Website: crate-barrel
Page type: billing-address
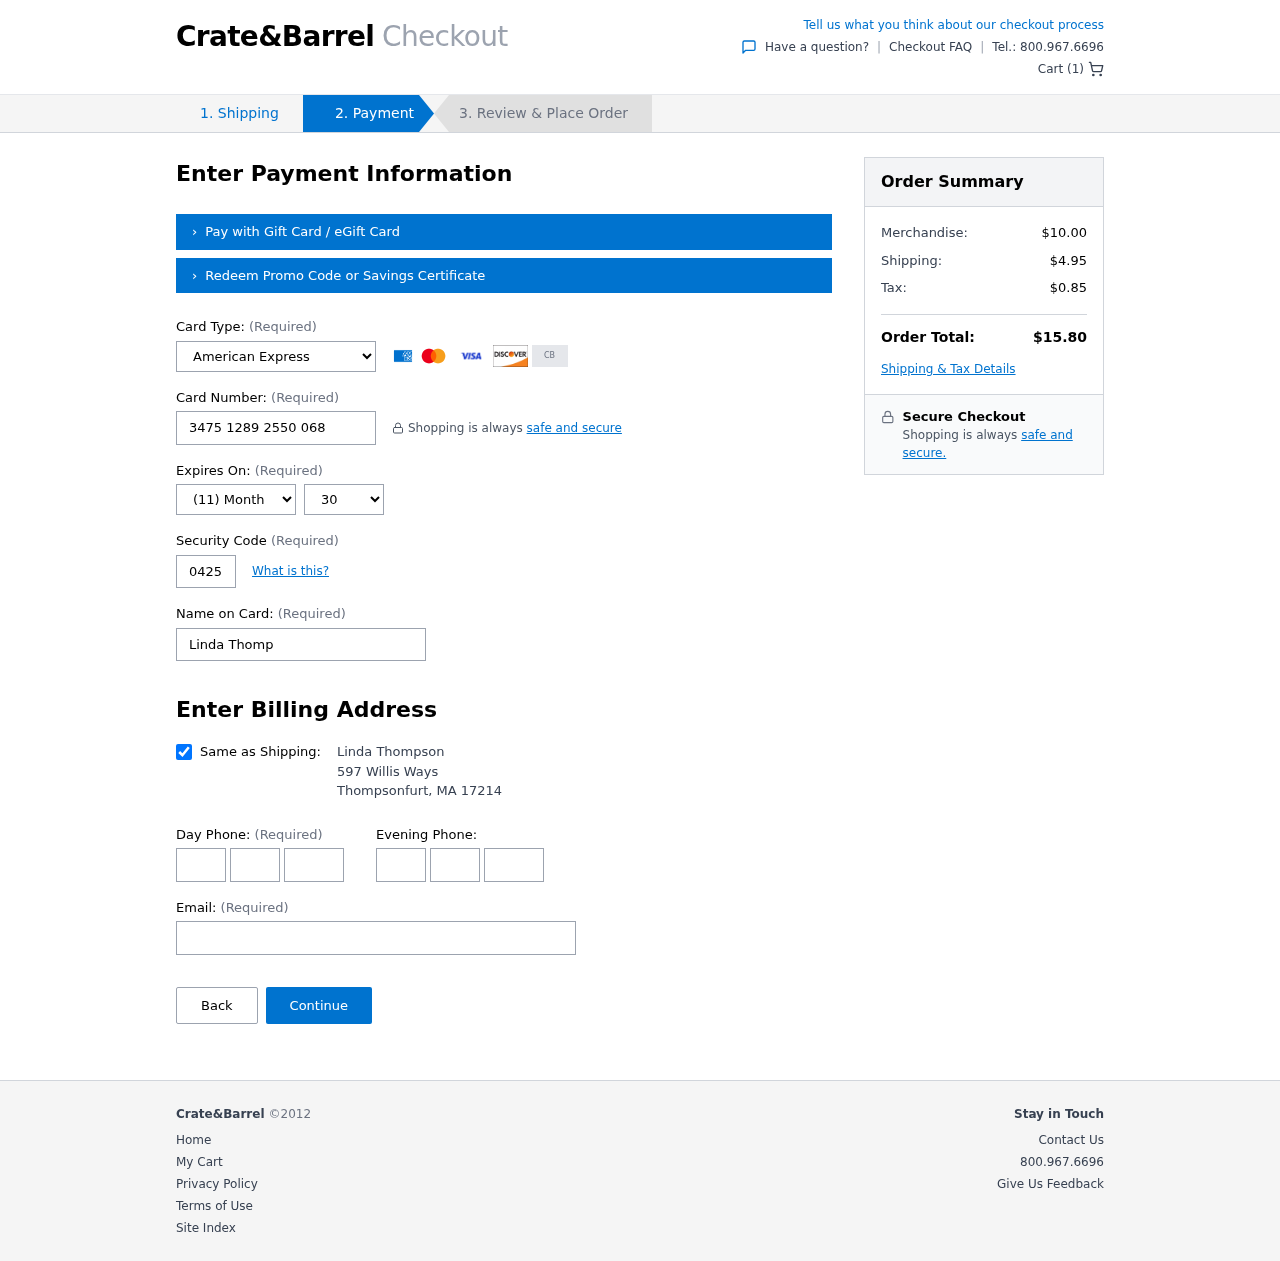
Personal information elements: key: PII_CARD_CVV
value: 0425
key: PII_CARD_EXPIRY_MONTH
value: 11
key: PII_CARD_EXPIRY_YEAR
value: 30
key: PII_CARD_NUMBER
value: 3475 1289 2550 068
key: PII_CARD_TYPE
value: American Express
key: PII_CITY
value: Thompsonfurt
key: PII_EMAIL
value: linda.thompson@gmail.com
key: PII_FULLNAME
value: Linda Thompson
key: PII_PHONE_ALT_AREA
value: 287
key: PII_PHONE_ALT_PREFIX
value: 666
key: PII_PHONE_ALT_SUFFIX
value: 2065
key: PII_PHONE_AREA
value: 780
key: PII_PHONE_PREFIX
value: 900
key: PII_PHONE_SUFFIX
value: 5216
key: PII_POSTCODE
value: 17214
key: PII_STATE_ABBR
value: MA
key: PII_STREET
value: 597 Willis Ways
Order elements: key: ORDER_NUM_ITEMS
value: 1
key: ORDER_SUBTOTAL
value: $10.00
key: ORDER_SHIPPING_COST
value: $4.95
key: ORDER_TAX
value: $0.85
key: ORDER_TOTAL
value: $15.80